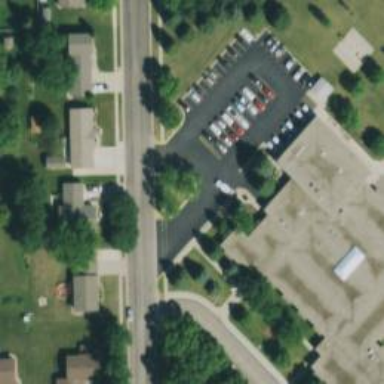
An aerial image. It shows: Asphalt driveway for service vehicles.